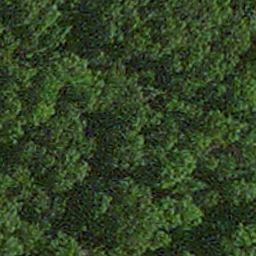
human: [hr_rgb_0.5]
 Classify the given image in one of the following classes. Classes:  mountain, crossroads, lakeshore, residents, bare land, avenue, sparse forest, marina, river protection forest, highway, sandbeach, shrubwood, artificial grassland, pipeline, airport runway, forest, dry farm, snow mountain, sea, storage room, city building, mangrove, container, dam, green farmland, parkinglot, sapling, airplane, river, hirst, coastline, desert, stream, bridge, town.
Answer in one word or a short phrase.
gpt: forest